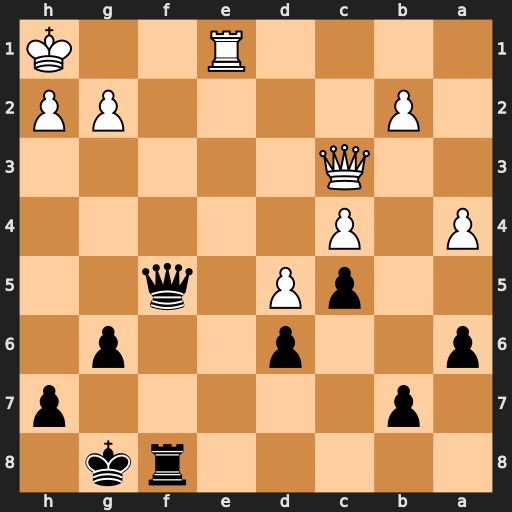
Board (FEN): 5rk1/1p5p/p2p2p1/2pP1q2/P1P5/2Q5/1P4PP/4R2K
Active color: b
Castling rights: -
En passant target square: -
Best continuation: Qf1+ Rxf1 Rxf1#